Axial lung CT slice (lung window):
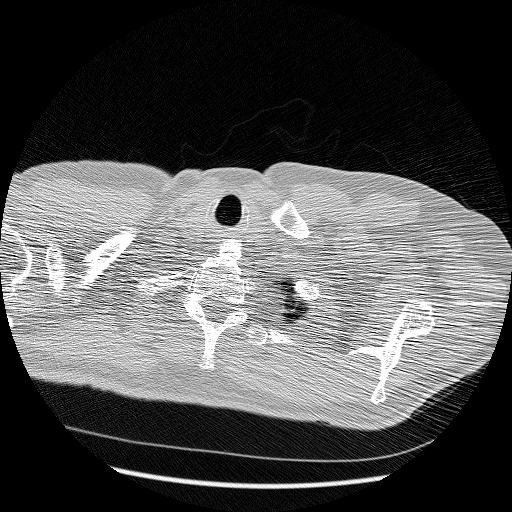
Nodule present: no